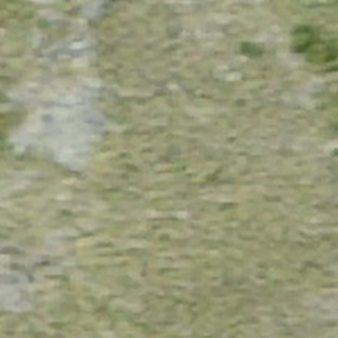
Label: other